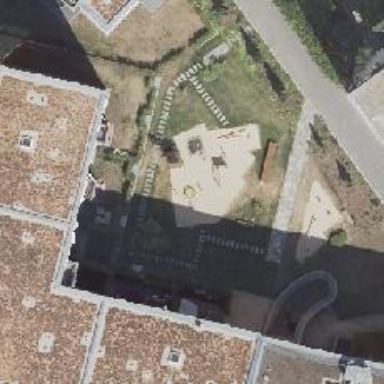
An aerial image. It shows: Playground featuring basket swing.